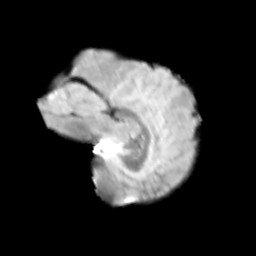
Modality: T2w
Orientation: sagittal
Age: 9
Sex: male
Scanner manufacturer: siemens
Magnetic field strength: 3 T
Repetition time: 3.8 s
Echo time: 0.07 s